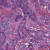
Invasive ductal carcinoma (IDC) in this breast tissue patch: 1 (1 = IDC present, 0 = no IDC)